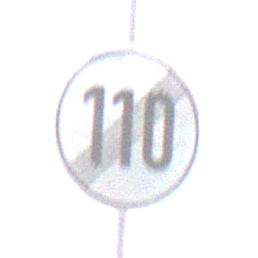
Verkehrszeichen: EndeGeschwindigkeit110
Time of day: MorningAfternoon
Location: Outdoor (Nature)
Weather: PartlyCloudy
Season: NotSpecified
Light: Natural